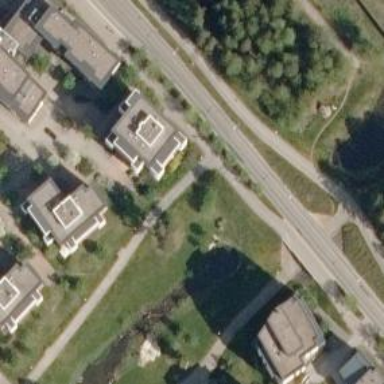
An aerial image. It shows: Asphalt cycleway.